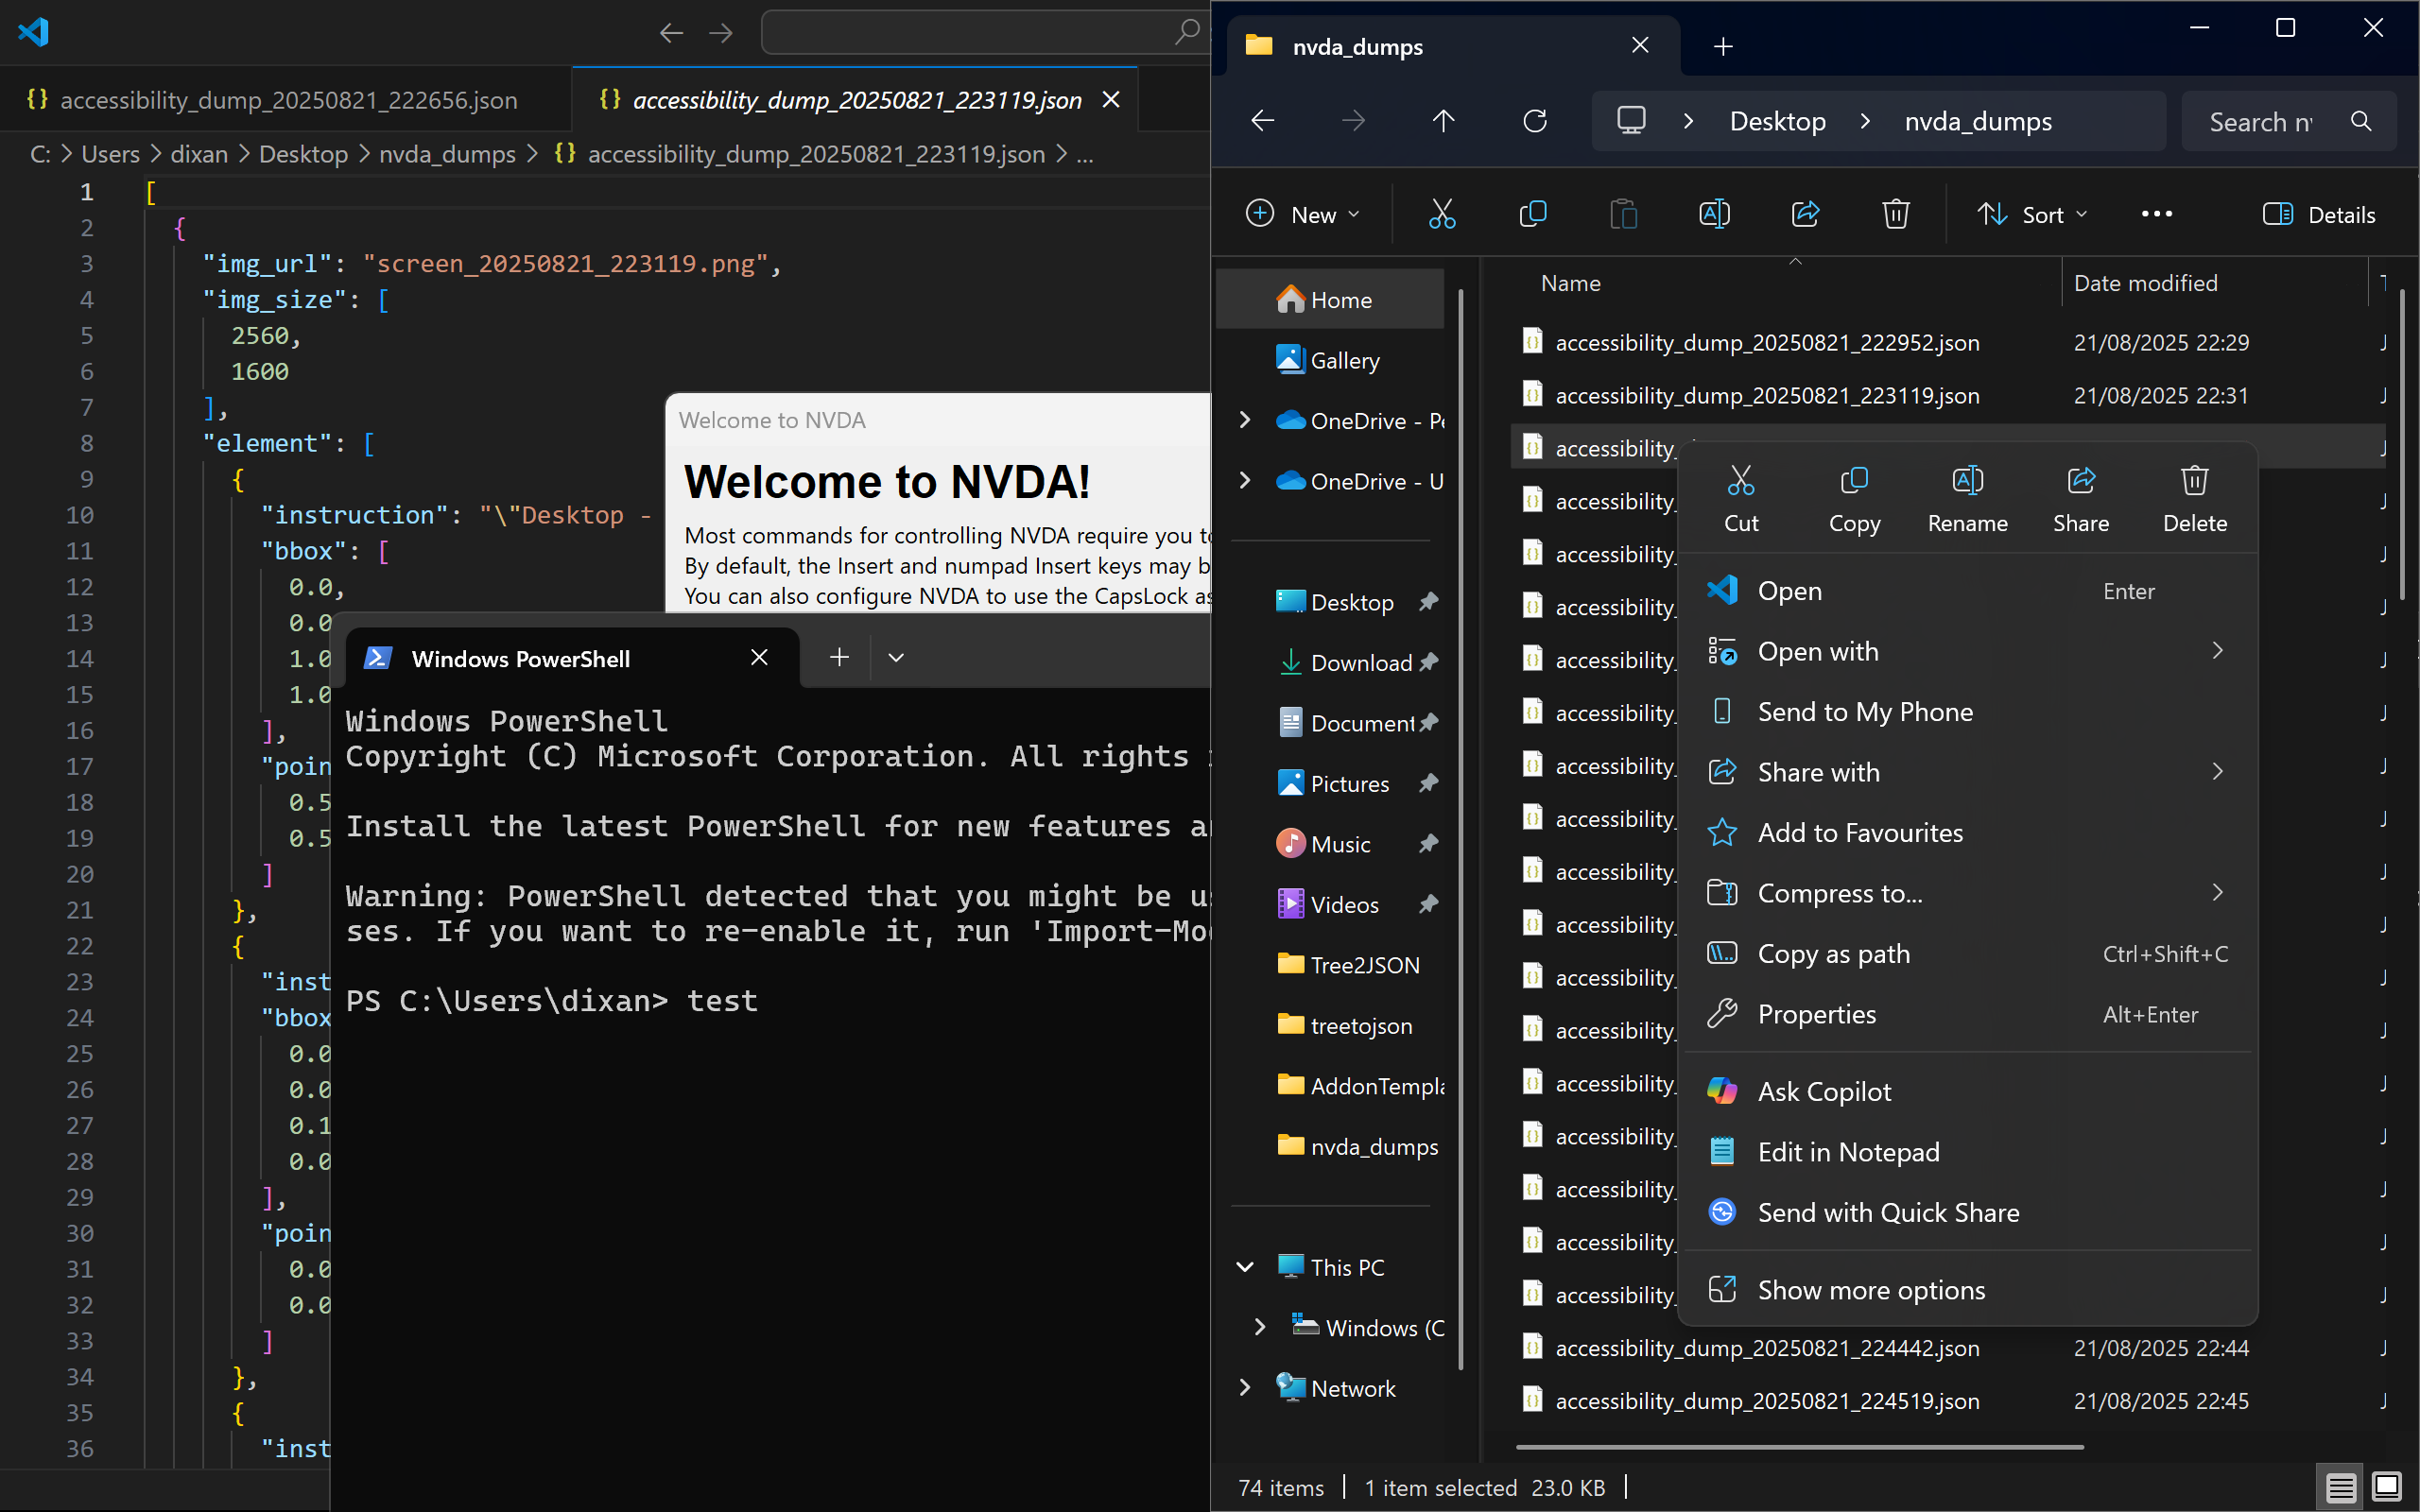
UI elements on screen:
"Desktop - window"
"Google Gemini - window"
"System - menu bar - Contains commands to manipulate the window"
"System - menu item"
"title bar - value: Google Gemini"
"Minimise - button - Moves the window out of the way"
"Maximise - button - Makes the window full screen"
"Close - button - Closes the window"
"window"
"Taskbar - pane"
"pane"
"Running applications - pane"
"nvda_dumps - File Explorer - window"
"System - menu bar - Contains commands to manipulate the window"
"System - menu item"
"Minimise - button - Moves the window out of the way"
"Maximise - button - Makes the window full screen"
"Close - button - Closes the window"
"nvda_dumps - File Explorer - pane"
"pane"
"nvda_dumps - window"
"nvda_dumps - pane"
"window"
"pane"
"Explorer Pane - pane"
"pane"
"Folder Layout Pane - pane"
"Status bar - status bar"
"Property Field - grouping"
"View Modes - grouping"
"Control Host - pane"
"window"
"Shell Folder View - pane"
"Items View - list"
"pane"
"tab control"
"list"
"nvda_dumps - tab"
"graphic"
"nvda_dumps - text"
"Close Tab - button"
" - text"
"Add New Tab - button"
" - text"
"UI element"
"Back - button - Back to Desktop"
" - text"
"Forward - button"
" - text"
"Up to "Desktop" (Alt + Up Arrow) - button"
" - text"
"Refresh "nvda_dumps" (F5) - button"
" - text"
"grouping"
"Address Bar - edit"
"pane"
"Desktop - split button"
"button"
"graphic"
"toggle button"
"ChevronTextBlock - text"
"grouping"
"Desktop - split button"
"BreadcrumbBarItemButton - button"
"BreadcrumbBarItemGrid - grouping"
"Desktop - text"
"button"
"ChevronTextBlock - text"
"nvda_dumps - split button"
"button"
"nvda_dumps - text"
"grouping"
"Search nvda_dumps - edit"
"pane"
"Search nvda_dumps - text"
"Search - button"
" - text"
"UI element"
"New - button"
"graphic"
"New - text"
" - text"
"Cut - button - Move the selected items to the Clipboard."
"graphic"
"Copy - button - Copy the selected items to the Clipboard."
"graphic"
"Paste - button - Paste the contents of the Clipboard to the current location."
"graphic"
"Rename - button - Rename the selected item."
"graphic"
"Share - button - Choose an app to share the selected files."
"graphic"
"Delete - button - Move the selected items to the Recycle Bin or permanently delete them."
"graphic"
"Sort - button"
"graphic"
"Sort - text"
" - text"
"More options - button"
" - text"
"UI element"
"Details - button - Show or hide the details pane."
"graphic"
"Details - text"
"window"
"System - menu bar - Contains commands to manipulate the window"
"System"
"Minimise - button - Moves the window out of the way"
"Maximise - button - Makes the window full screen"
"Close - button - Closes the window"
"Sticky Notes - pane"
"window"
"pane"